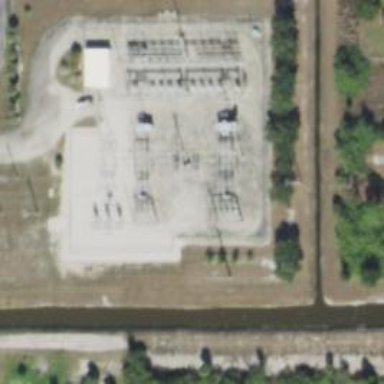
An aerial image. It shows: Switch used for power control.